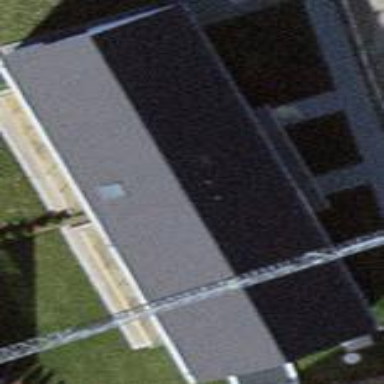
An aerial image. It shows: Building with gabled roof.